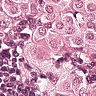
Metastatic tissue present: yes